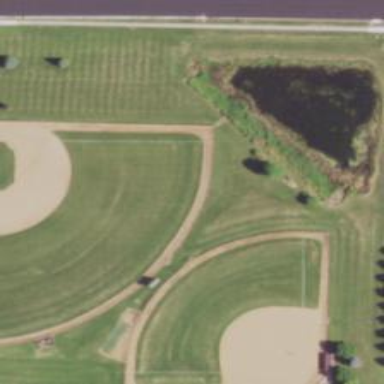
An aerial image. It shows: Recreation ground suitable for playing baseball.